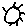
Label: sun